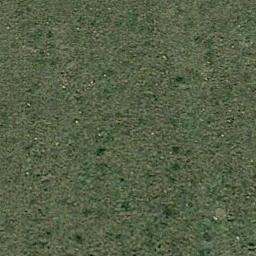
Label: meadow